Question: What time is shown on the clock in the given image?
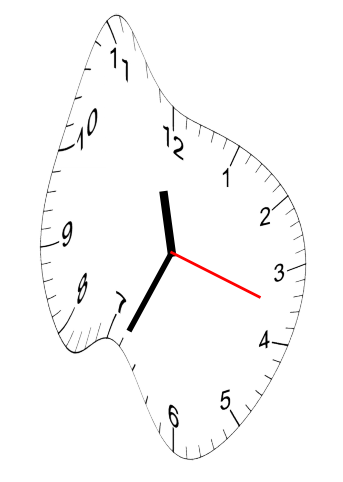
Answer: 11:34:18